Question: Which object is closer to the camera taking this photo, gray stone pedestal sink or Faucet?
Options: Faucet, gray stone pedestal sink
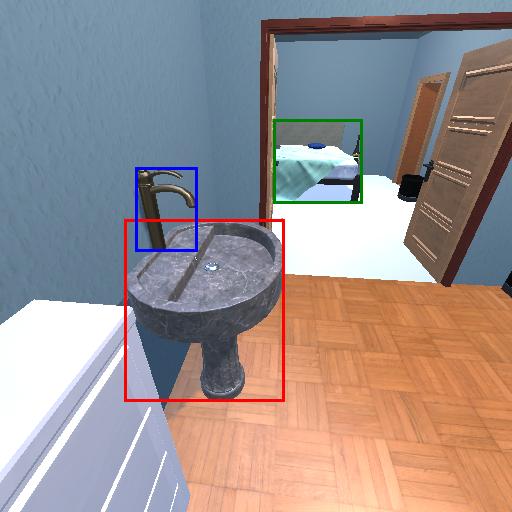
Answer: Faucet